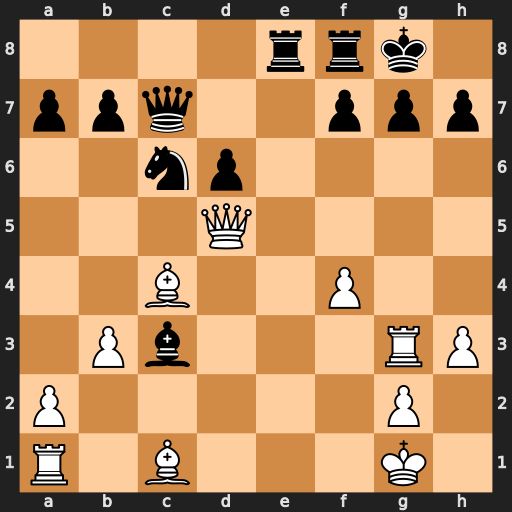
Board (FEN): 4rrk1/ppq2ppp/2np4/3Q4/2B2P2/1Pb3RP/P5P1/R1B3K1
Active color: w
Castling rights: -
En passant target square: -
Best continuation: Rxc3 Re1+ Kf2